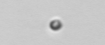
Label: nanoplankton_mix